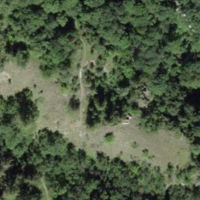
EUNIS habitat code: 24
Species observed at this site:
Campanula spicata